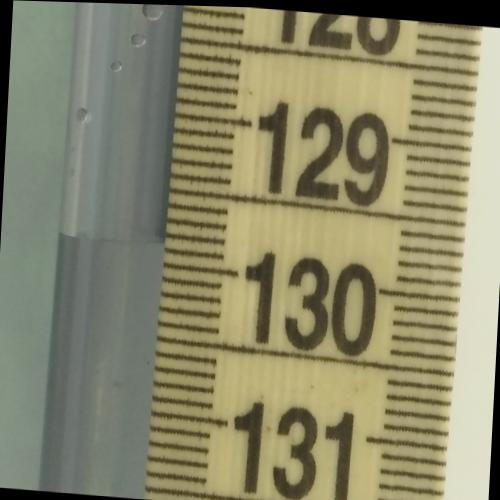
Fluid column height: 129.9 cm